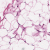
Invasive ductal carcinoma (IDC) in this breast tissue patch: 0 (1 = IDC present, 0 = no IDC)